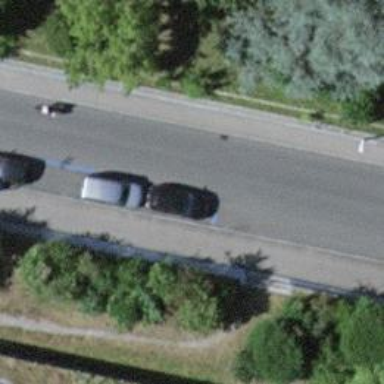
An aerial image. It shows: Tunnel on the motorway.